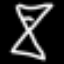
Label: hourglass